Question: In my <URL> wider, thus shifting the symbols further to the left and aligning the left edge of the posts with the main logo above them.
To see what I mean, check out the below image of the desired outcome (which you can compare to the current design).

How do I go about doing these changes?
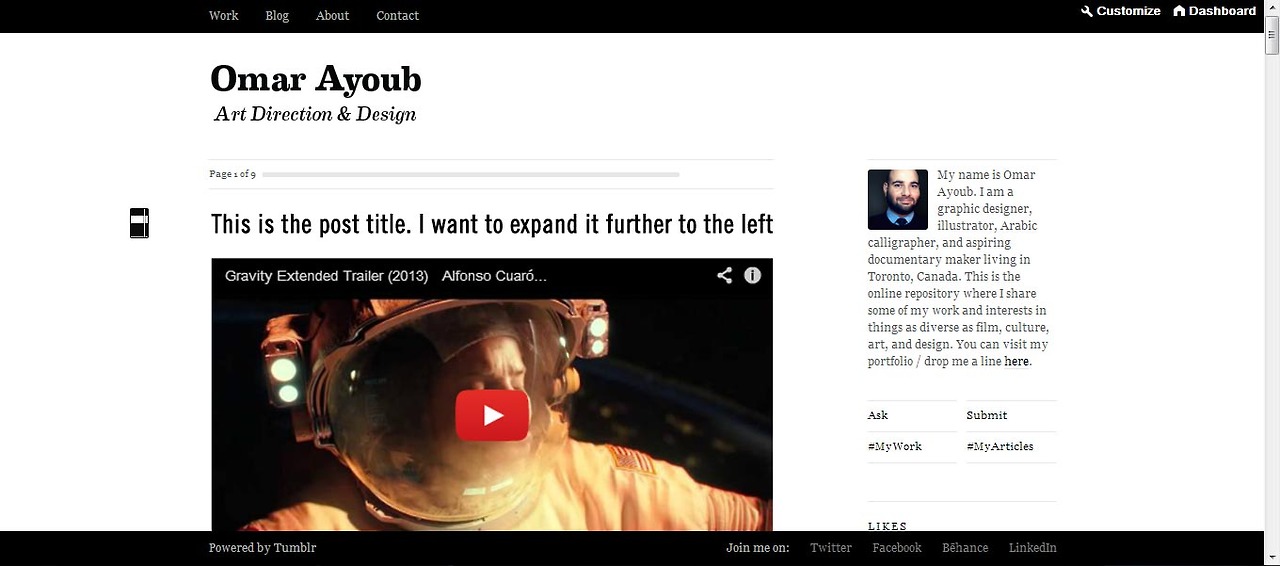
Answer: Edit screen.css and do changes based on my comments:
'''
.post, .strip {
clear: both;
position: relative;
padding: 20px 0 0 100px;//change this to 20px 0 0 0;
width: 500px; //width to 600px;
border-bottom: 1px solid #e5e5e5;
}
.body {
width: 500px; //width to 600px;
}
.post a.icon {
display: block;
position: absolute;
top: 20px;
left: 0; // this to -100px;
width: 32px;
height: 32px;
}
'''
Also add this to make panel with pages at the top wider:
'''
#page-strip {
position: absolute;
left: 100px; //to 0px;
top: 13px;
width: 400px; // to 600px;
height: 5px;
background: #e5e5e5;
-webkit-border-radius: 2.5px;
-moz-border-radius: 2.5px;
border-radius: 2.5px;
}
'''